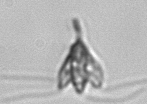
Label: Pyramimonas_longicauda